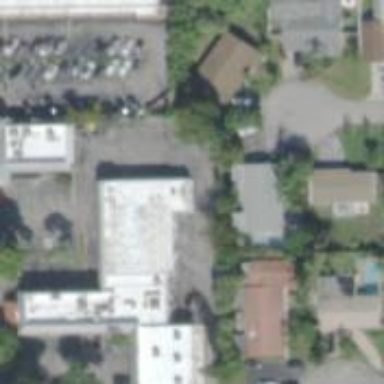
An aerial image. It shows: Veterinary facility.